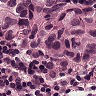
Metastatic tissue present: yes